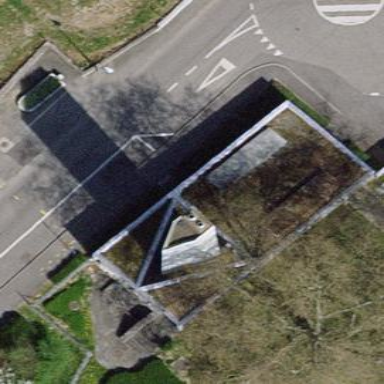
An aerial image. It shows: Office building.